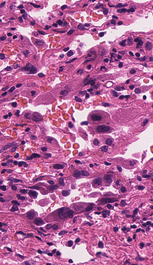
Tumor epithelial tissue: yes
Tumor-associated stroma tissue: yes
Normal tissue: no